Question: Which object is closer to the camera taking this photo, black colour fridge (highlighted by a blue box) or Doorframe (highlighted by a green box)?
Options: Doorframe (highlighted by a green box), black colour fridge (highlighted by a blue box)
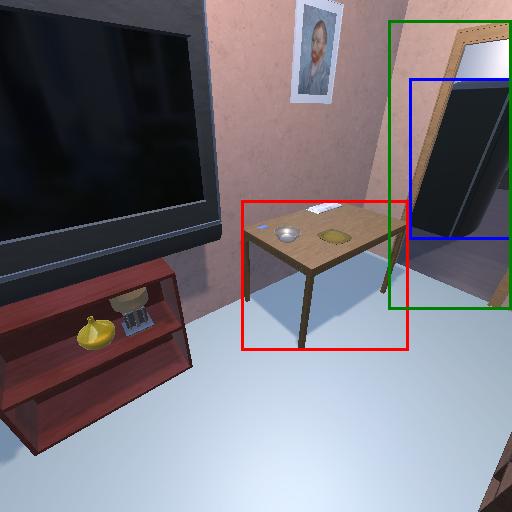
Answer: Doorframe (highlighted by a green box)